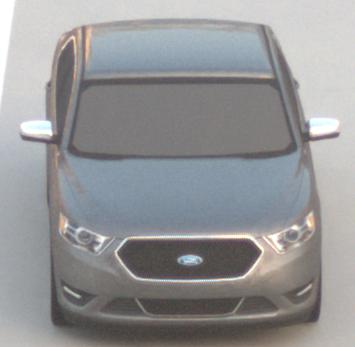
Make: Ford
Model: Taurus
Detailed model: SHO
Model produced from: 2012
Model produced until: 2019
Doors: 4
Color: gray
Road condition: dry road
Daytime: sunrise or sunset
Contrast: low contrast